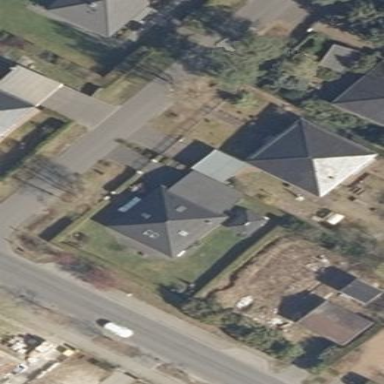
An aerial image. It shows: Simple house.